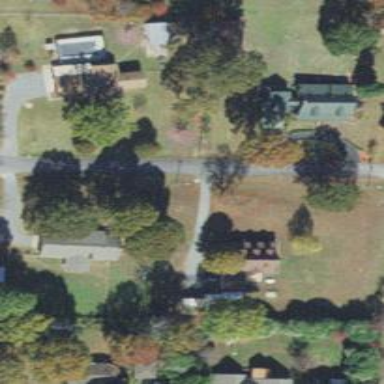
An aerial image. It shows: Driveway.